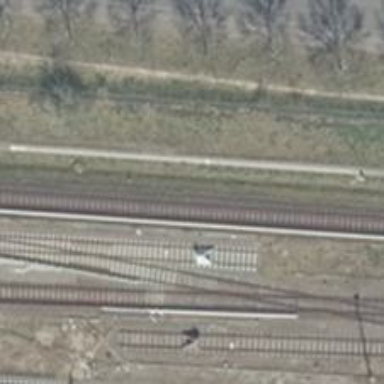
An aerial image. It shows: Electrified rail siding.